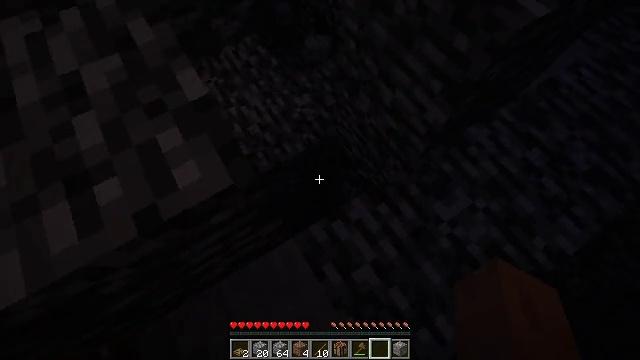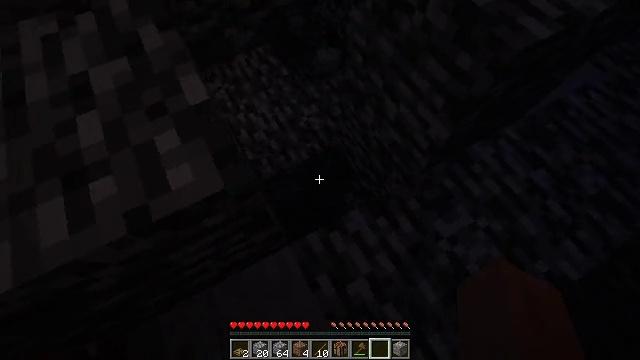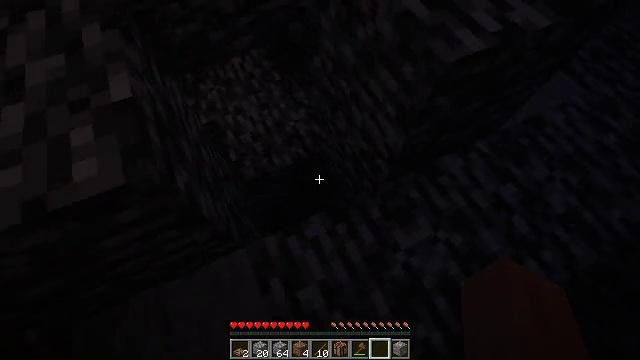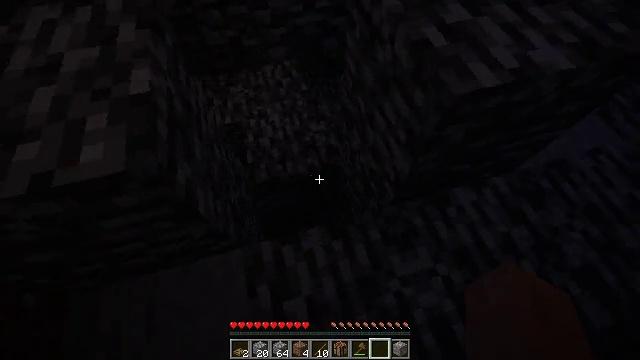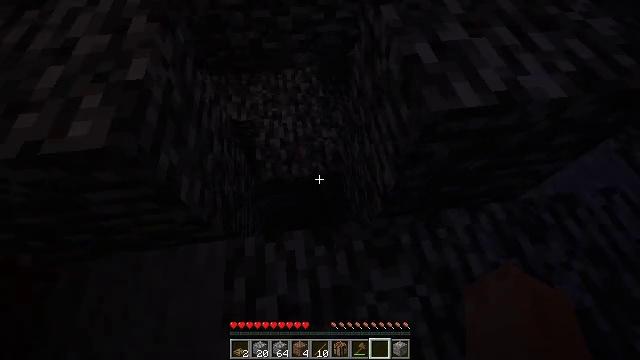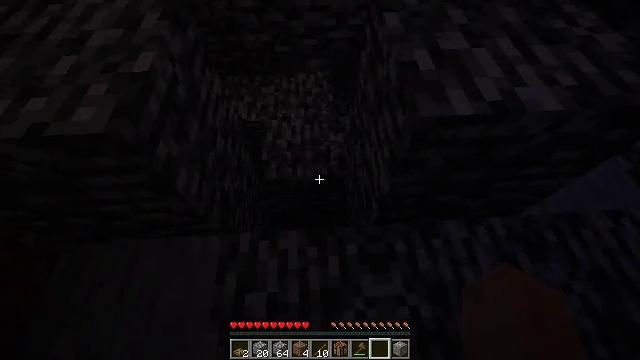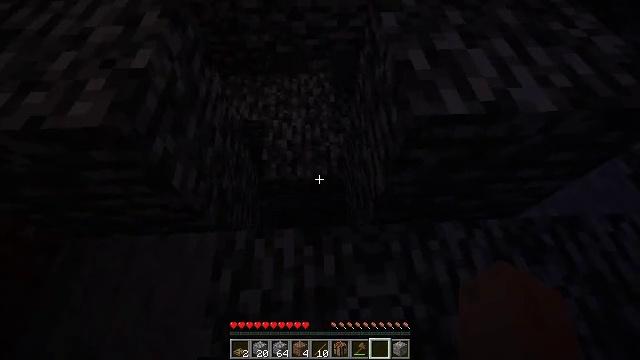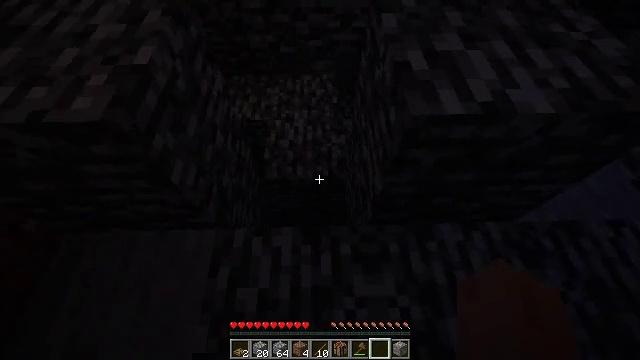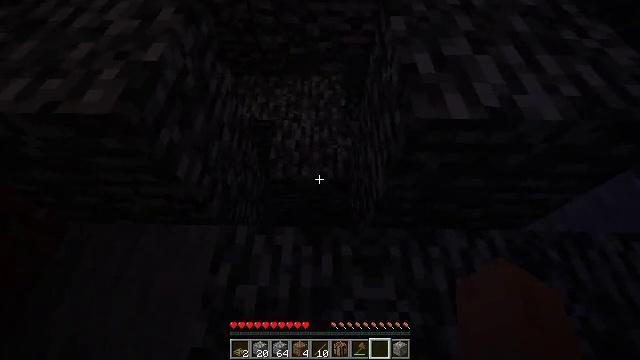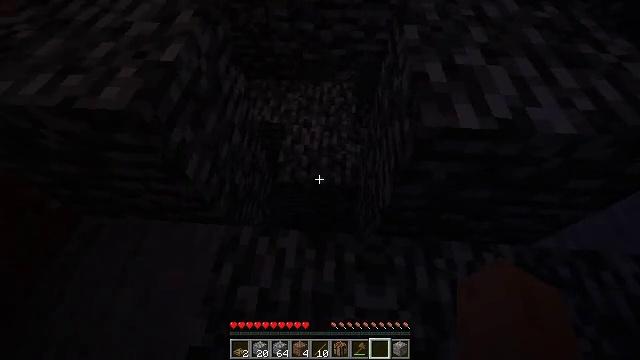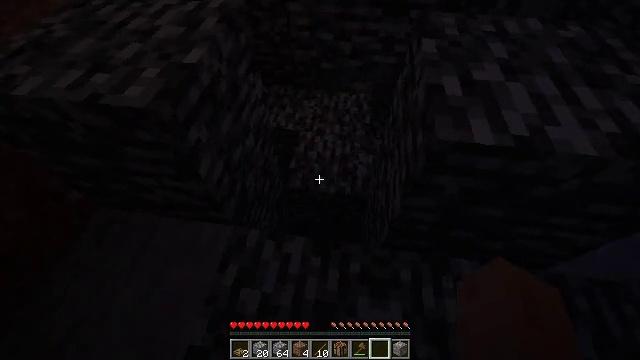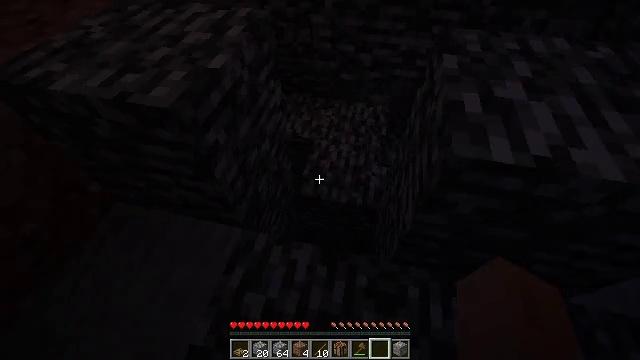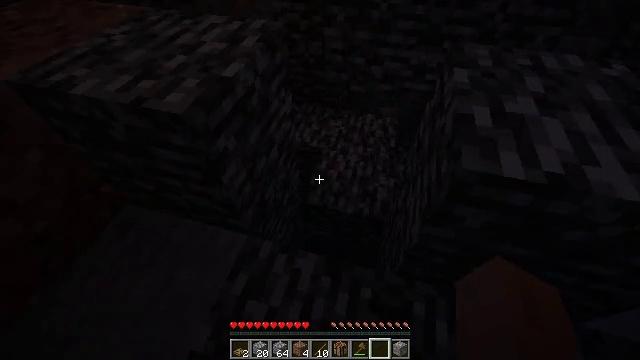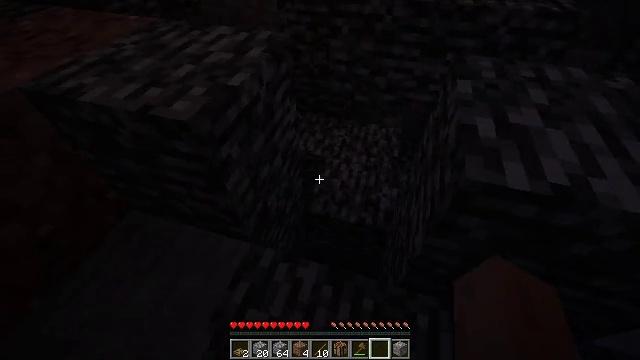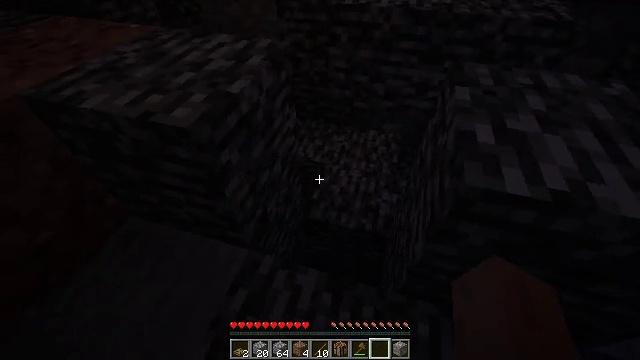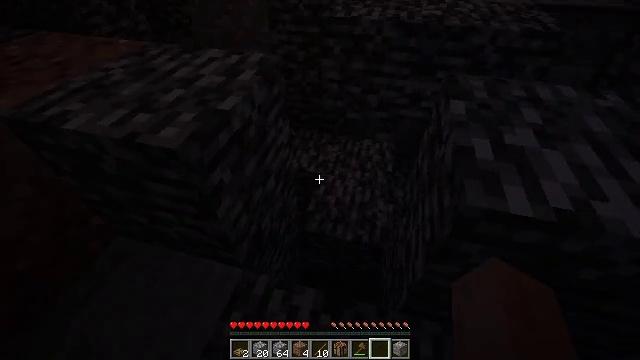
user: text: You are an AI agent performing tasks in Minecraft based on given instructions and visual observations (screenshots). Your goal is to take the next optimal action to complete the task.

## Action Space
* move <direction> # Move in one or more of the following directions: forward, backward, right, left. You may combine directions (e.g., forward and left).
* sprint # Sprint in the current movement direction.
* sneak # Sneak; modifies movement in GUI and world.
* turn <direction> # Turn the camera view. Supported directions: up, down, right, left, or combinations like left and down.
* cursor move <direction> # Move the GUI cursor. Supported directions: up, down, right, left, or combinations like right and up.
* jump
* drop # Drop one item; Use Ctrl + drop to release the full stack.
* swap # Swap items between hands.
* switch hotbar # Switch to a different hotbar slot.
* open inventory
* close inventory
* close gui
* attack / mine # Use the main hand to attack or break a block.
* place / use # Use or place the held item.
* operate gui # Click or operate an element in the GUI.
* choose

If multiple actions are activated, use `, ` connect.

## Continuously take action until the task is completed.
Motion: motion action
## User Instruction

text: craft item air
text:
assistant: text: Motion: move right, turn left and up
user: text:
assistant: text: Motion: move right, turn left and up
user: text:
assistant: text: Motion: move right, turn left and up
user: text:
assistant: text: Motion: turn left and up
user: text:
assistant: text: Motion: turn left and up
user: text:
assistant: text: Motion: turn left
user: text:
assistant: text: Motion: turn left
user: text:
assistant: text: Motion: turn left
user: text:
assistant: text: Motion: turn left and up
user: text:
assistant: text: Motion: turn left and up
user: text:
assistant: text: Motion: turn left and up
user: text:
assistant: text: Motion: turn left and up
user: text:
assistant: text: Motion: turn left and up
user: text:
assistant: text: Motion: turn up
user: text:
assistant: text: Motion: move forward, turn right and up
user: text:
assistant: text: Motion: move forward, turn right and up
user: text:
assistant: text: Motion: move forward, turn right and up
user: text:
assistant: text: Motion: move forward, turn right and up
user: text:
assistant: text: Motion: move forward, turn right
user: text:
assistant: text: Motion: move forward, jump
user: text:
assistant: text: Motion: move forward, jump
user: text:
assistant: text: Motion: move forward, jump
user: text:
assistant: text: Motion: move forward, jump
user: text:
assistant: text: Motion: move forward
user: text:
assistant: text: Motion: move forward
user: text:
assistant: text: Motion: move forward
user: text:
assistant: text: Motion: move forward, turn left
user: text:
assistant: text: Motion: turn left
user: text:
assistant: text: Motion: turn left and up
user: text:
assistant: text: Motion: no_op